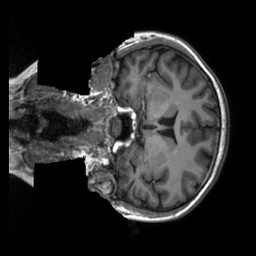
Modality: T1w
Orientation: coronal
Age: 21
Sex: female
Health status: healthy
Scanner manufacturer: siemens
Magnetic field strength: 3 T
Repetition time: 2.3 s
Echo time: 0.00229 s